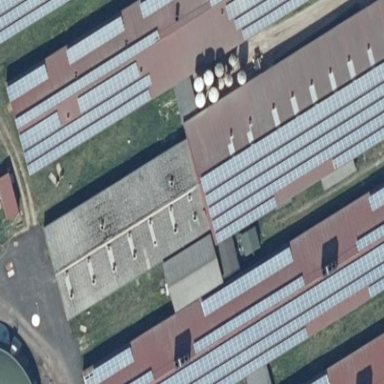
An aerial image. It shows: Solar photovoltaic panel generating electricity. It is small installation located on building.